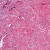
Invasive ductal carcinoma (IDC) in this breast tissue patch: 0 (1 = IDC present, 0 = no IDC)